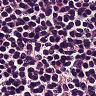
Metastatic tissue present: no